Question: Hi Everybody how are you ?
I made a java application to manage tasks, and I intend to create gant charts of subtasks.
I did the following, but the data do not appear correctly.
As you can see from the picture I posted, although they appear 3 bars appear only data from a single subtask. Nothing appears on the left. I do not know why this happens.
Does anyone can help me solve this little problem please?
Result of query:
'''
SubTask StartDate EndDate
T3.1 2014-04-29 2014-06-05
T3.2 2014-06-05 2014-06-05
T3.3 2014-06-09 2014-06-09
'''
Code
'''
public class GantDemo {
private static Date date(int day, int month, int year) {
Calendar calendar = Calendar.getInstance();
calendar.set(year, month, day);
Date result = calendar.getTime();
return result;
}
public static void main(String[] args) {
Connection con = null;
TaskSeriesCollection collection = new TaskSeriesCollection();
/* MySQL */
String databaseURL = "jdbc:mysql://localhost:3306/tasks1.5";
String driverName = "com.mysql.jdbc.Driver";
String user = "****";
String password = "*****";
try {
Class.forName(driverName).newInstance();
} catch (Exception ex) {
System.out.println("");
}
try {
con = DriverManager.getConnection(databaseURL, user, password);
if (!con.isClosed()) {
System.out.println("Successfully connected to the DataBase Server...");
}
Statement statement;
statement = con.createStatement();
String selectQuery = "SELECT idSubTask, startDate, endDate FROM tasks where idTask like 'T3' ";
ResultSet resultSet = null;
resultSet = statement.executeQuery(selectQuery);
if (resultSet != null) // Success
{
while (resultSet.next()) {
String idSubTask = (String) resultSet.getObject("idSubTask ");
String startDate= (String) resultSet.getObject("startDate");
String endDate = (String) resultSet.getObject("endDate ");
SimpleDateFormat sdf2 = new SimpleDateFormat("yyyy-MM-dd");
Date dateS = sdf2.parse(dataInicio);
SimpleDateFormat sdf3 = new SimpleDateFormat("yyyy-MM-dd");
Date dateF = sdf3.parse(dataFim);
//DELETE
System.out.println("" + idSubTask + " " + startDate+ " " + endDate );
TaskSeries schedule1 = new TaskSeries("Scheduled Tasks");
schedule1.add(new Task(idSubTask,
new SimpleTimePeriod(dateS, dateE)));
collection.add(schedule1);
}
}
resultSet.close();
} catch (Exception e) {
System.out.println("" + e);
}
IntervalCategoryDataset dataset = collection;
JFreeChart chart = ChartFactory.createGanttChart(
"Gantt Chart Example", // chart Heading
"SubTask", // X-axis label
"Date", // Y-axis label
dataset, // dataset
true, // legend
true, // tooltips
false // urls
);
chart.setBackgroundPaint(new Color(0xff, 0xff, 0xcc));
ChartFrame frame = new ChartFrame("Gantt Chart", chart);
frame.setVisible(true);
frame.setSize(400, 350);
}
}
'''

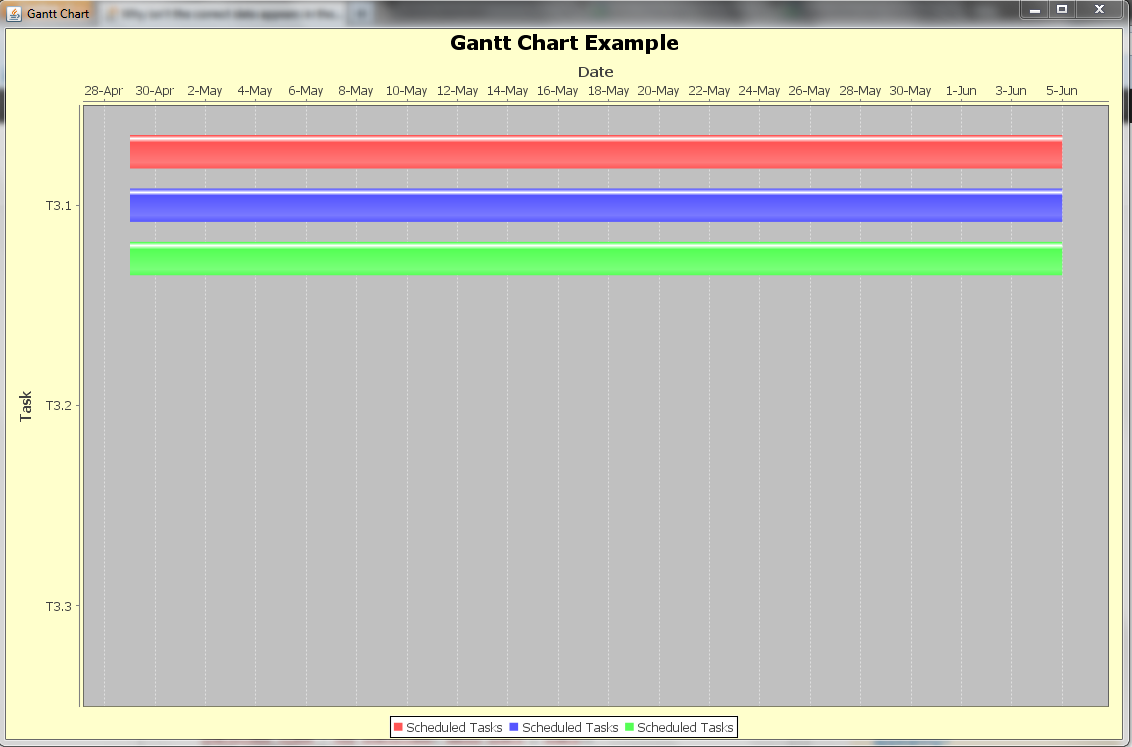
Answer: You're overriding your 'TaskSeries' every iteration. Add 'TaskSeries' object to collection only once.
Example:
'''
public class GantDemo {
public static void main(String[] args) throws ParseException {
TaskSeriesCollection collection = new TaskSeriesCollection();
List<SubTask> list = new ArrayList<SubTask>();
list.add(new SubTask("T3.1", "2014-04-29", "2014-06-05"));
list.add(new SubTask("T3.2", "2014-06-05", "2014-06-15"));
list.add(new SubTask("T3.3", "2014-06-09", "2014-06-19"));
TaskSeries schedule1 = new TaskSeries("Scheduled Tasks");
for (SubTask task : list) {
Date dateS = new SimpleDateFormat("yyyy-MM-dd")
.parse(task.startDate);
Date dateE = new SimpleDateFormat("yyyy-MM-dd").parse(task.endDate);
schedule1.add(new Task(task.taskId, new SimpleTimePeriod(dateS,
dateE)));
}
collection.add(schedule1);
System.out.println(collection.toString());
IntervalCategoryDataset dataset = collection;
JFreeChart chart = ChartFactory.createGanttChart("Gantt Chart Example",
"SubTask", // X-axis label
"Date", // Y-axis label
dataset, // dataset
true, // legend
true, // tooltips
false // urls
);
chart.setBackgroundPaint(new Color(0xff, 0xff, 0xcc));
ChartFrame frame = new ChartFrame("Gantt Chart", chart);
frame.setVisible(true);
frame.setSize(400, 350);
}
private static class SubTask {
private String taskId;
private String startDate;
private String endDate;
public SubTask(String taskId, String startDate, String endDate) {
super();
this.taskId = taskId;
this.startDate = startDate;
this.endDate = endDate;
}
}
}
'''
Another thing is that your dates are covered so charts won't plot( subtask 2 and 3)